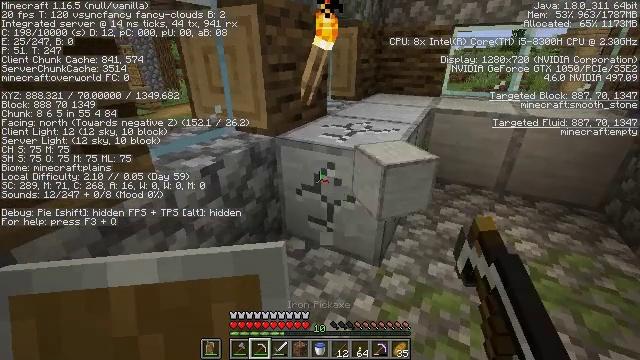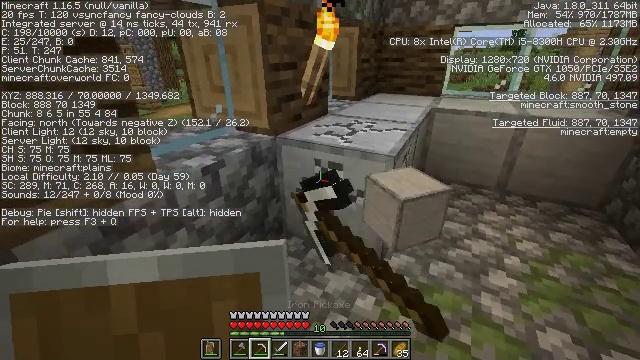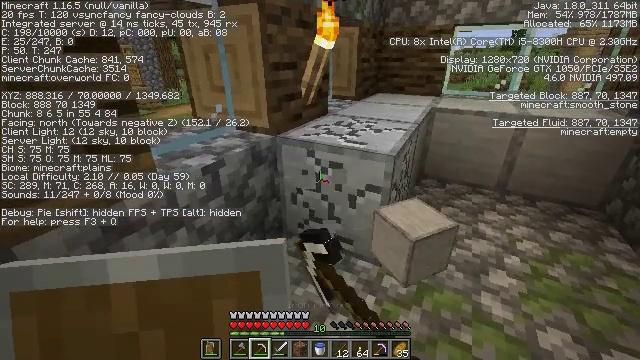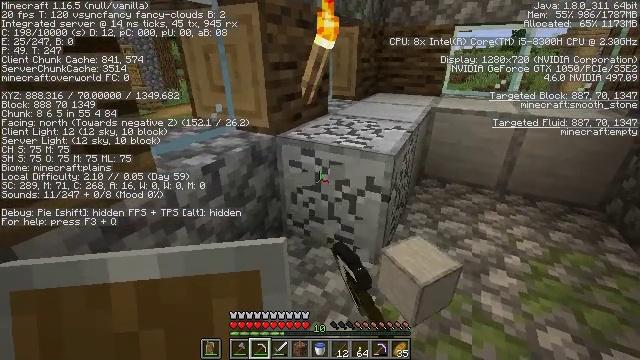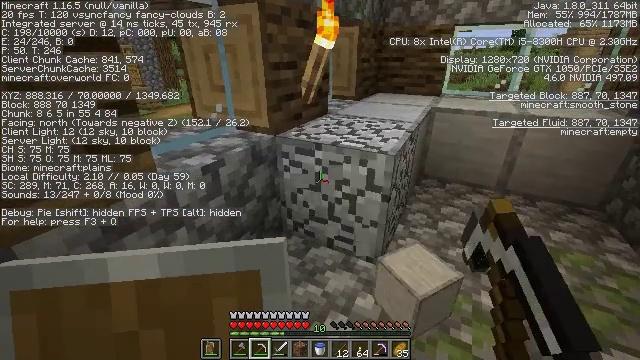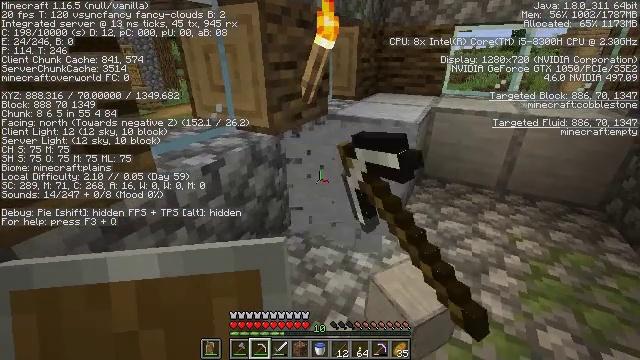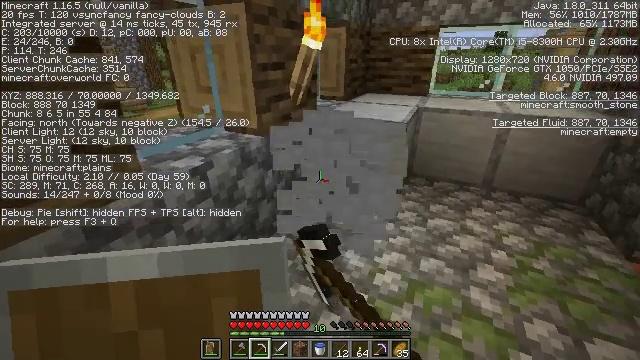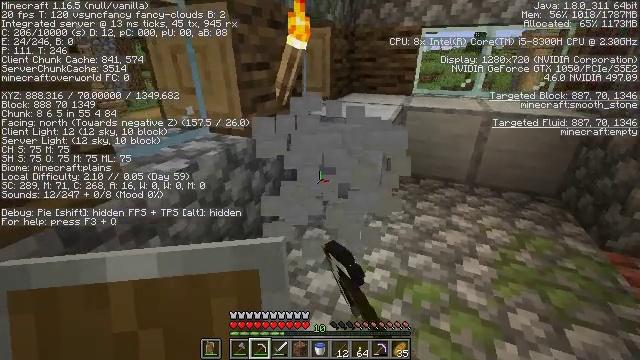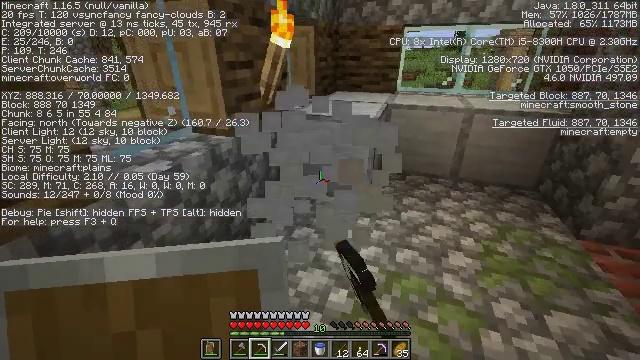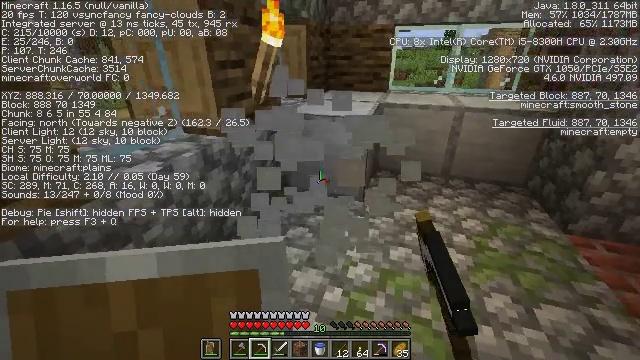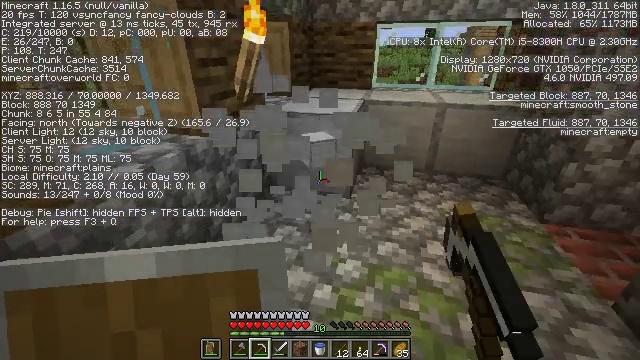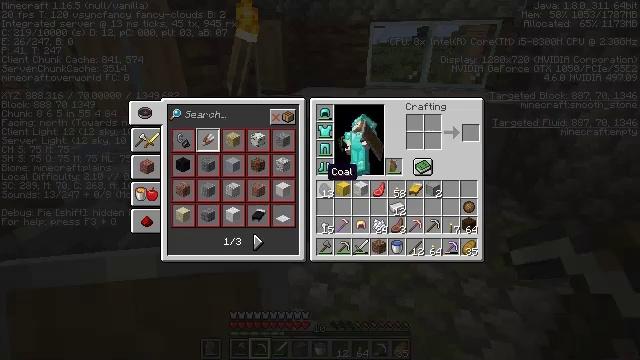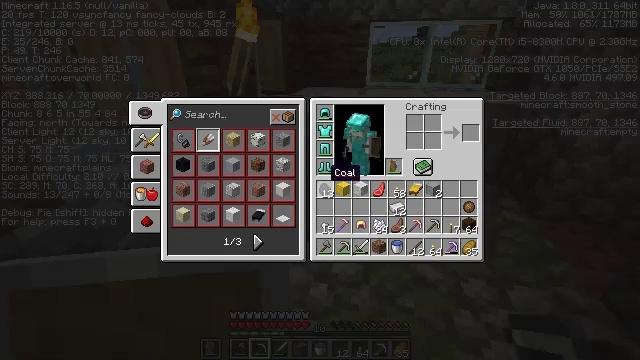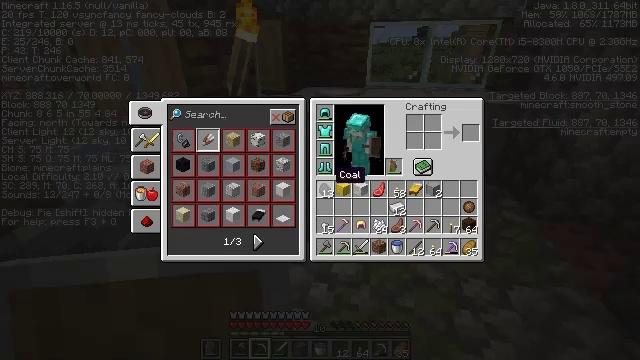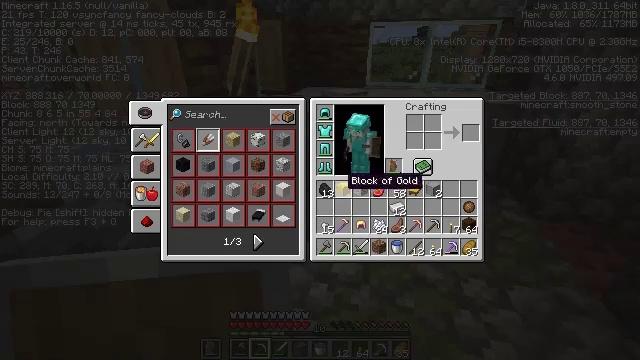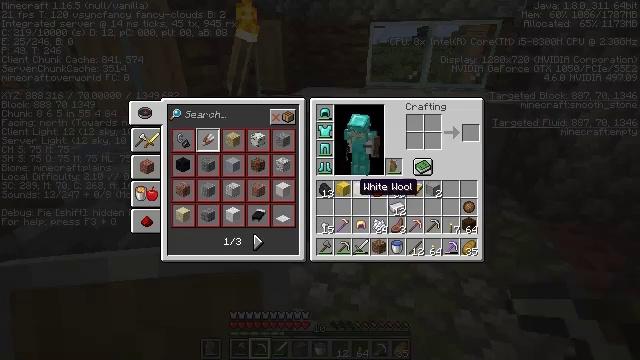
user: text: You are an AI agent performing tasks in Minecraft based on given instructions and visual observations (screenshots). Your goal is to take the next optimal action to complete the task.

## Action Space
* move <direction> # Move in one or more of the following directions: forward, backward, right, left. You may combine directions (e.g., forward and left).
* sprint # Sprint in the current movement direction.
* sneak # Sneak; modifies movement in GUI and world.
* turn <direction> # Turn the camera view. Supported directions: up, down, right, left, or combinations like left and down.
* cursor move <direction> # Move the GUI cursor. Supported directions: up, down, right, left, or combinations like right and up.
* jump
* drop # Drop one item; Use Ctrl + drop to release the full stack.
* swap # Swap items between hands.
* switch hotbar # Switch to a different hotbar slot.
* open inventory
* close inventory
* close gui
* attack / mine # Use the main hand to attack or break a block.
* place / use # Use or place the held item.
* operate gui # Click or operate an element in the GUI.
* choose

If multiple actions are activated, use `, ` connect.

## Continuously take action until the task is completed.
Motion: motion action
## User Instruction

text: Break the smooth stone to collect it.
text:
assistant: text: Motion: attack / mine
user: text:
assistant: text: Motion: attack / mine
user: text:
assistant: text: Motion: attack / mine
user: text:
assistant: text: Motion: attack / mine
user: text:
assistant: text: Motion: attack / mine
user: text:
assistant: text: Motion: turn right, attack / mine
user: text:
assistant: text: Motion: turn right, attack / mine
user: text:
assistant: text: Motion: turn right
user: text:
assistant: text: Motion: turn right
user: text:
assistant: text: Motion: turn right
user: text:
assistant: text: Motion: turn right, open inventory
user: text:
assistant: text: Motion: open inventory
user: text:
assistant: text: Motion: open inventory
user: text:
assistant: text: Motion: cursor move right, open inventory
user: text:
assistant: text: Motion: cursor move right
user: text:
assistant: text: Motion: cursor move right
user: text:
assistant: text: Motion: no_op
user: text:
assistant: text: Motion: no_op
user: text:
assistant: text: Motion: no_op
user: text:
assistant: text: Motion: no_op
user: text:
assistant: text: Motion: no_op
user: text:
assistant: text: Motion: no_op
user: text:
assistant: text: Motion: no_op
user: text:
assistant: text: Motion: no_op
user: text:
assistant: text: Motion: no_op
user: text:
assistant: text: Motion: no_op
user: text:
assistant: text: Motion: no_op
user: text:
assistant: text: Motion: no_op
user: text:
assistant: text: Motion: no_op
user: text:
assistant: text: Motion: no_op